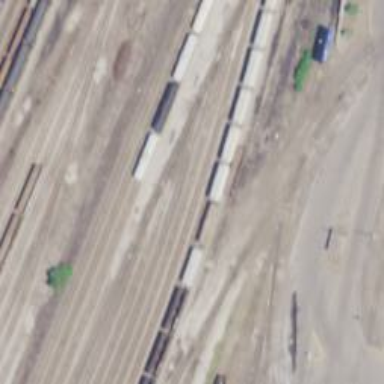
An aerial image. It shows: Railway yard.